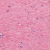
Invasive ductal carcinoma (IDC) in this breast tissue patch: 0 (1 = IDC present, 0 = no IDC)